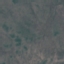
Label: HerbaceousVegetation